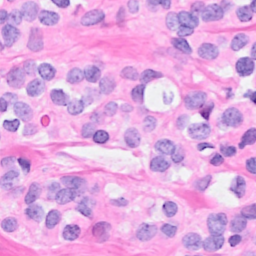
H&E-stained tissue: Breast